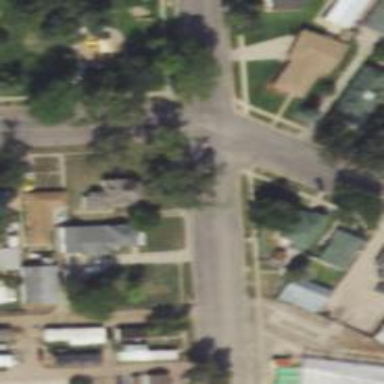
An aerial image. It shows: Road with stop sign.